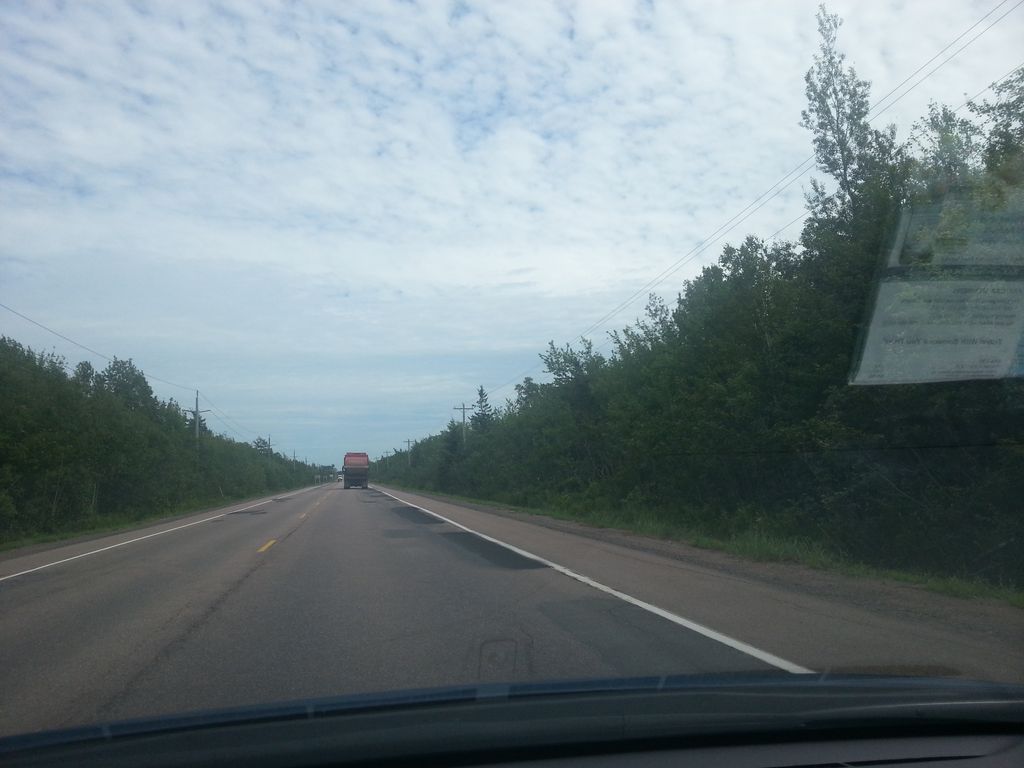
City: charlottetown